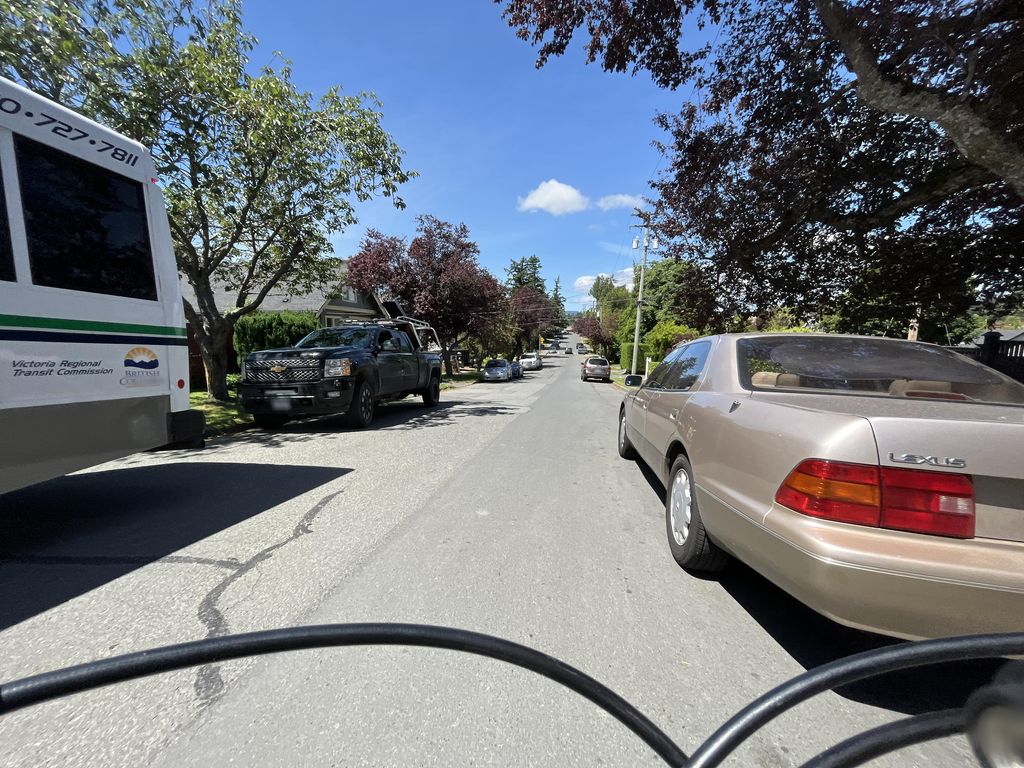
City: victoria